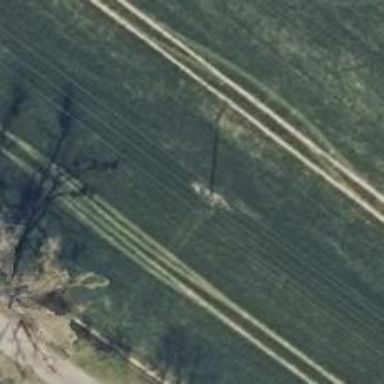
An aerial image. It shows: Minor power line with 3 cables.